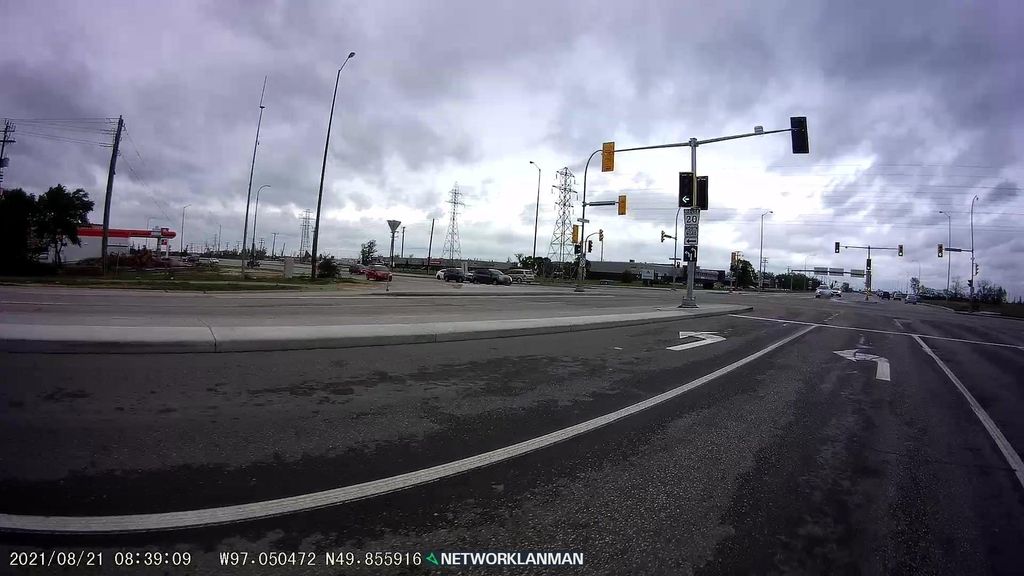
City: winnipeg